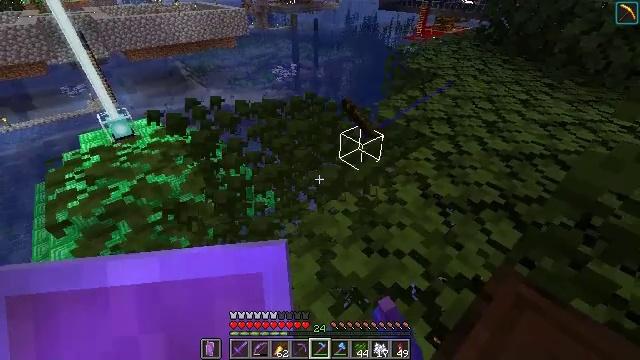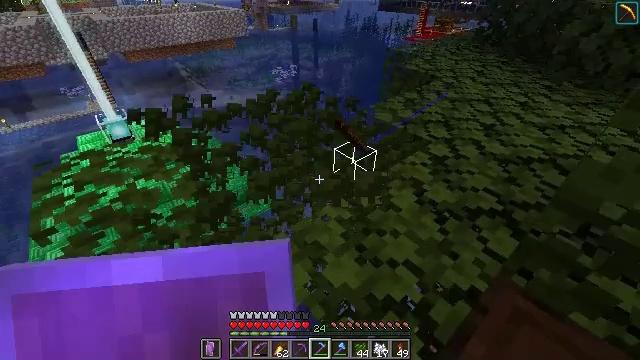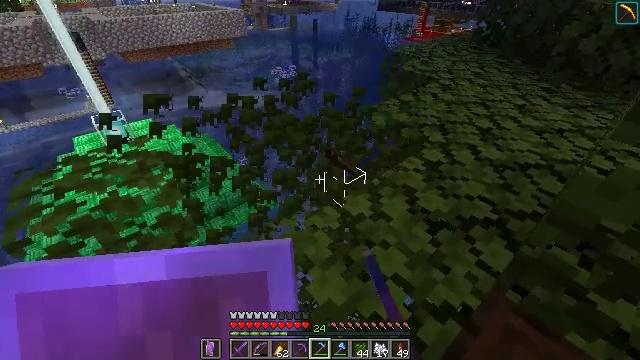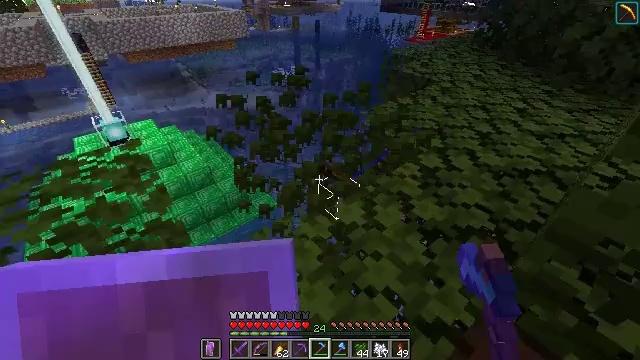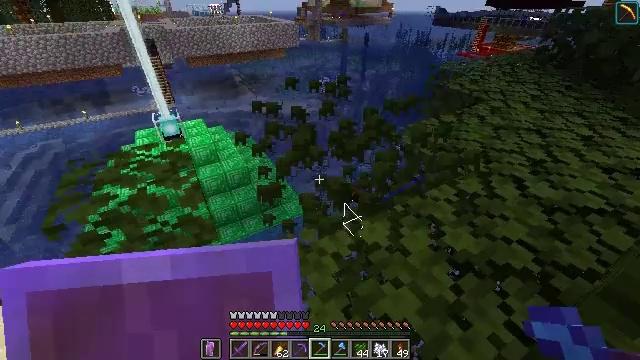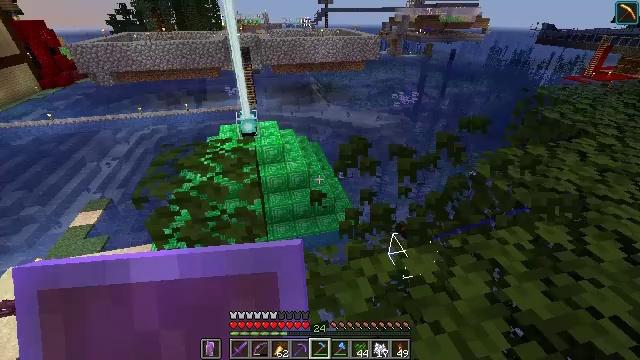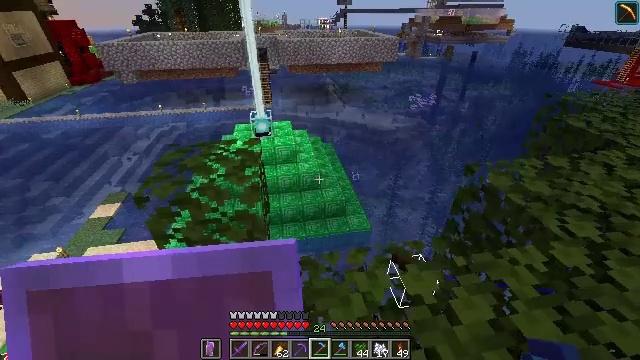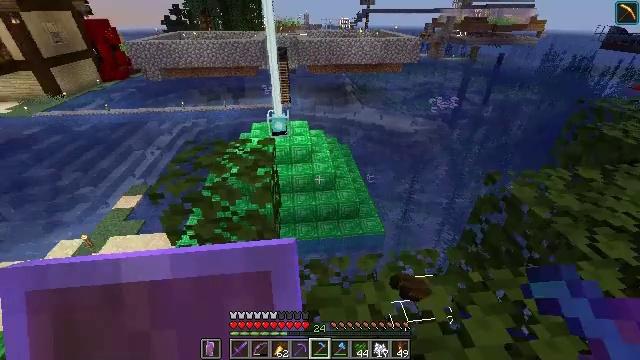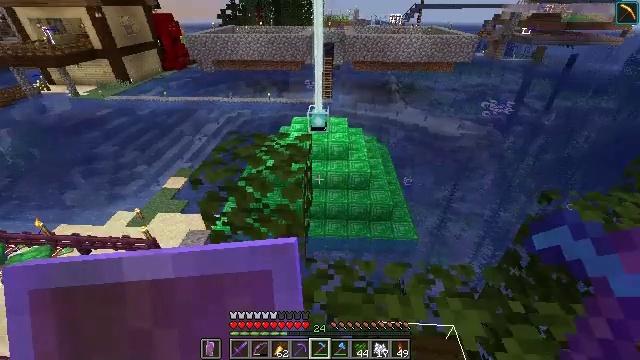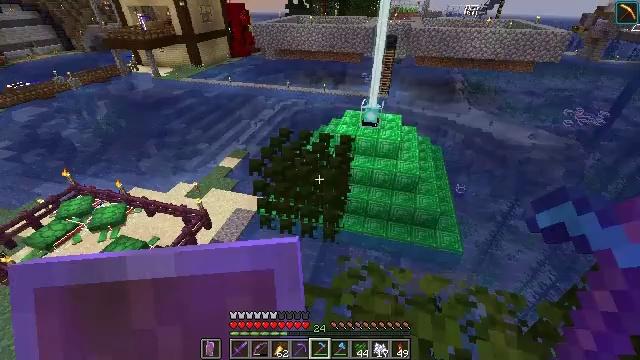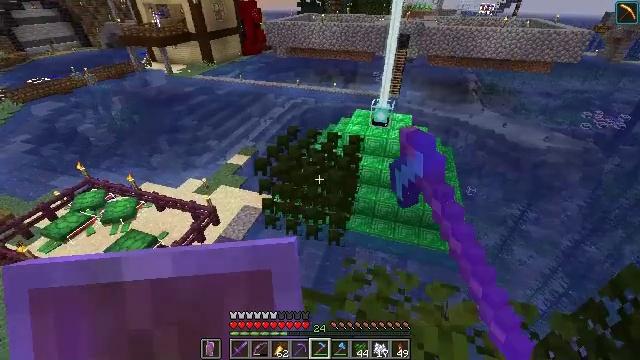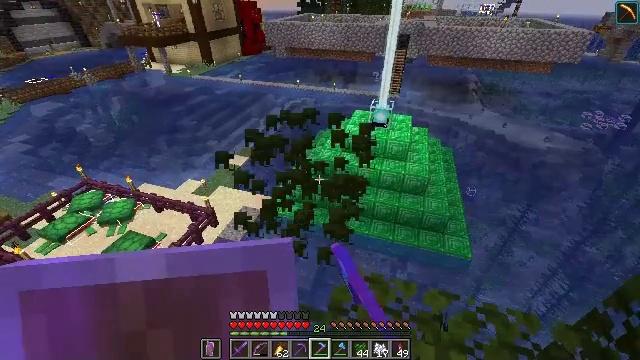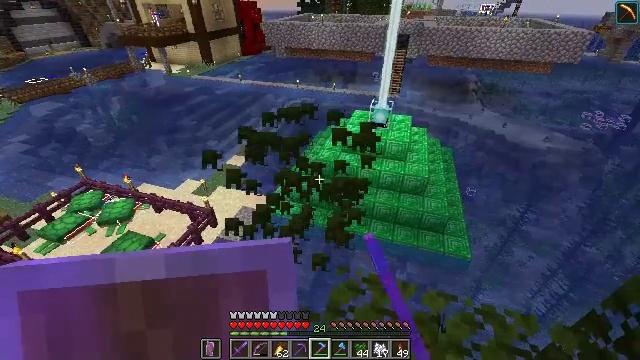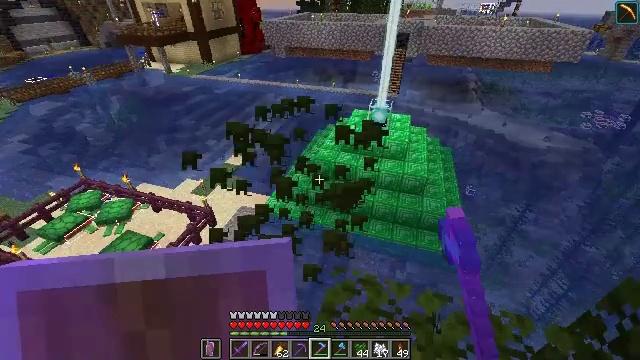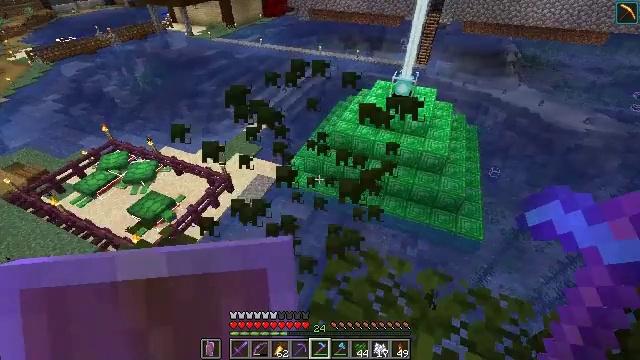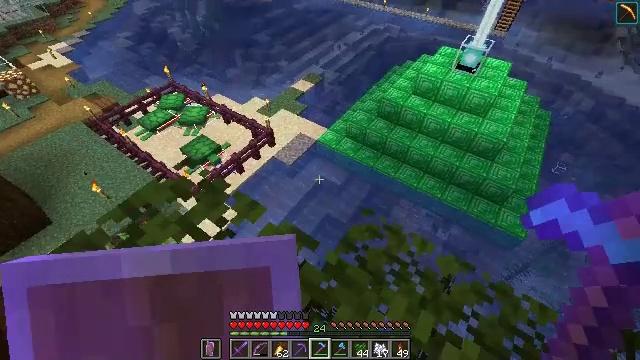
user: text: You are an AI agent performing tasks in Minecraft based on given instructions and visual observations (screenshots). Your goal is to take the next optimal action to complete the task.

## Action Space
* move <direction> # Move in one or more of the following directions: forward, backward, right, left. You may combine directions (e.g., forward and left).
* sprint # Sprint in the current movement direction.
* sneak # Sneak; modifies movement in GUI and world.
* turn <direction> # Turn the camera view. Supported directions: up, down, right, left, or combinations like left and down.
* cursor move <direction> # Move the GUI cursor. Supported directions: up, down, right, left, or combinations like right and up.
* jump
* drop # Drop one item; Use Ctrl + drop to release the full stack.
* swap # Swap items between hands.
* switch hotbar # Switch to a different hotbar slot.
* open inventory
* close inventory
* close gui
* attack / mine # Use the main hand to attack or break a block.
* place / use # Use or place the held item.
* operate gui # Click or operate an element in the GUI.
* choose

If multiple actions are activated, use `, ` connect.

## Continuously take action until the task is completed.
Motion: motion action
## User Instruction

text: Mine dark oak leaves from the tree.
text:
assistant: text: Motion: move forward and move right, sneak, attack / mine
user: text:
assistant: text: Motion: move forward and move right, sneak, attack / mine
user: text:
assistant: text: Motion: move forward and move right, sneak, attack / mine
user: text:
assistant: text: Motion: move forward and move right, sneak, turn left and up, attack / mine
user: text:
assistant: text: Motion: move forward and move right, sneak, turn left and up, attack / mine
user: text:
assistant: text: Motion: move forward, sneak, turn left, attack / mine
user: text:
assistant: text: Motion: move forward, sneak, turn left, attack / mine
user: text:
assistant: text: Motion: move forward, sneak, turn left, attack / mine
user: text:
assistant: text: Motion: move forward, sneak, turn left and down, attack / mine
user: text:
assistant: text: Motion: move forward, sneak, turn left, attack / mine
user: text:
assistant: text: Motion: move right, sneak, attack / mine
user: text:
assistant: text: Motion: move right, sneak, attack / mine
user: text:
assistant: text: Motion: move right, sneak, attack / mine
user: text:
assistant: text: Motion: move right, sneak, turn left and down, attack / mine
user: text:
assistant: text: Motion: move right, sneak, turn left and down, attack / mine
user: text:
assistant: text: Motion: sneak, turn left and down, attack / mine
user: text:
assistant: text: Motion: sneak, attack / mine
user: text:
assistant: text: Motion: sneak, attack / mine
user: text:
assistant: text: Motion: move left, sneak, turn right, attack / mine
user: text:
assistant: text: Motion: move left, sneak, turn right and down, attack / mine
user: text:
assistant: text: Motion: move left, sneak, attack / mine
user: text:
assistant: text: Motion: move left, sneak
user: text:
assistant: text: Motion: move left, sneak, turn down
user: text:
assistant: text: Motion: move left, sneak, turn down
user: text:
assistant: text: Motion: sneak
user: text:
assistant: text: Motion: sneak
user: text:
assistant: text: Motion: sneak
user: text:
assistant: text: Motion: sneak, turn down
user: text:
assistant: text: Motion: move back, sneak
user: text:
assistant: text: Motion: move back, sneak